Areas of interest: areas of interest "Industrial Park"
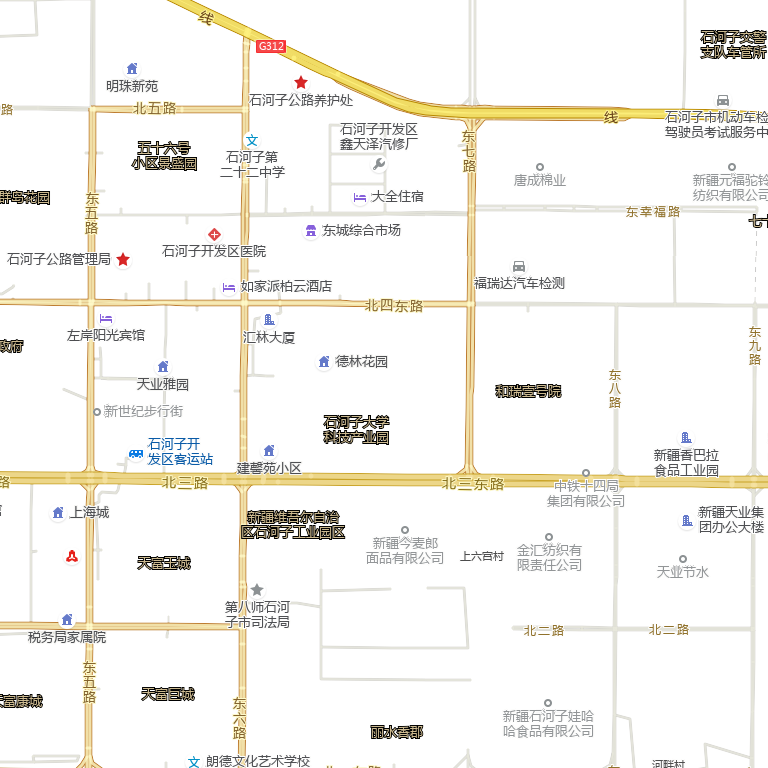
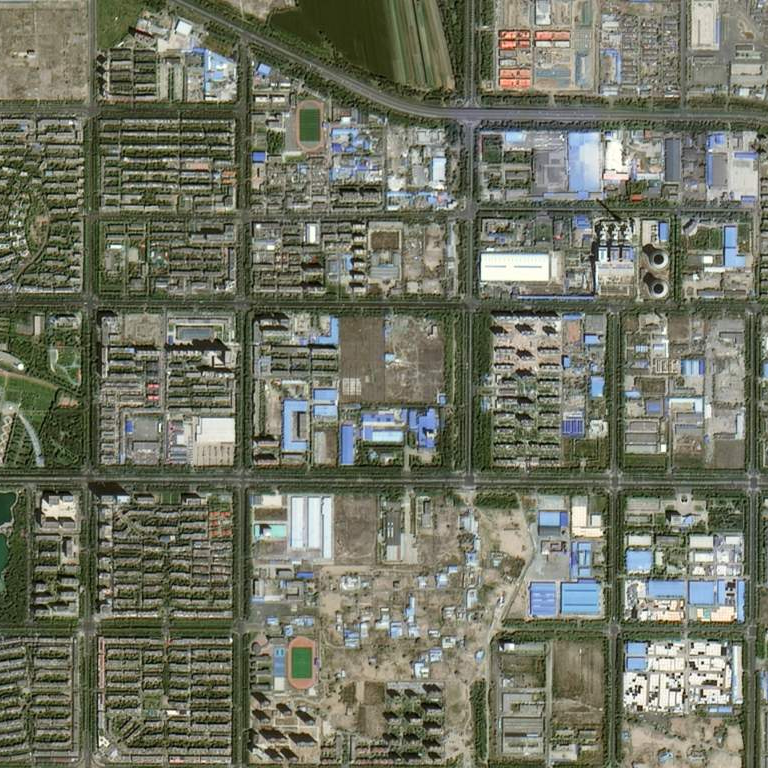